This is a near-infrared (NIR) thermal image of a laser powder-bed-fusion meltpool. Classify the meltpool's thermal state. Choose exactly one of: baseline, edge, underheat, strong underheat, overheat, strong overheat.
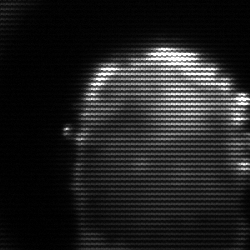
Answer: baseline